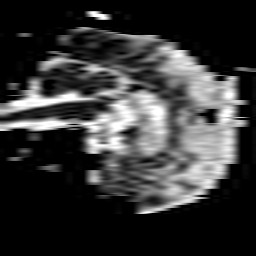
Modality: ADC
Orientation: sagittal
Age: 54
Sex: male
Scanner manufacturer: philips
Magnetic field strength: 1.5 T
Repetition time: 4.819 s
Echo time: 0.07764 s